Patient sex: F
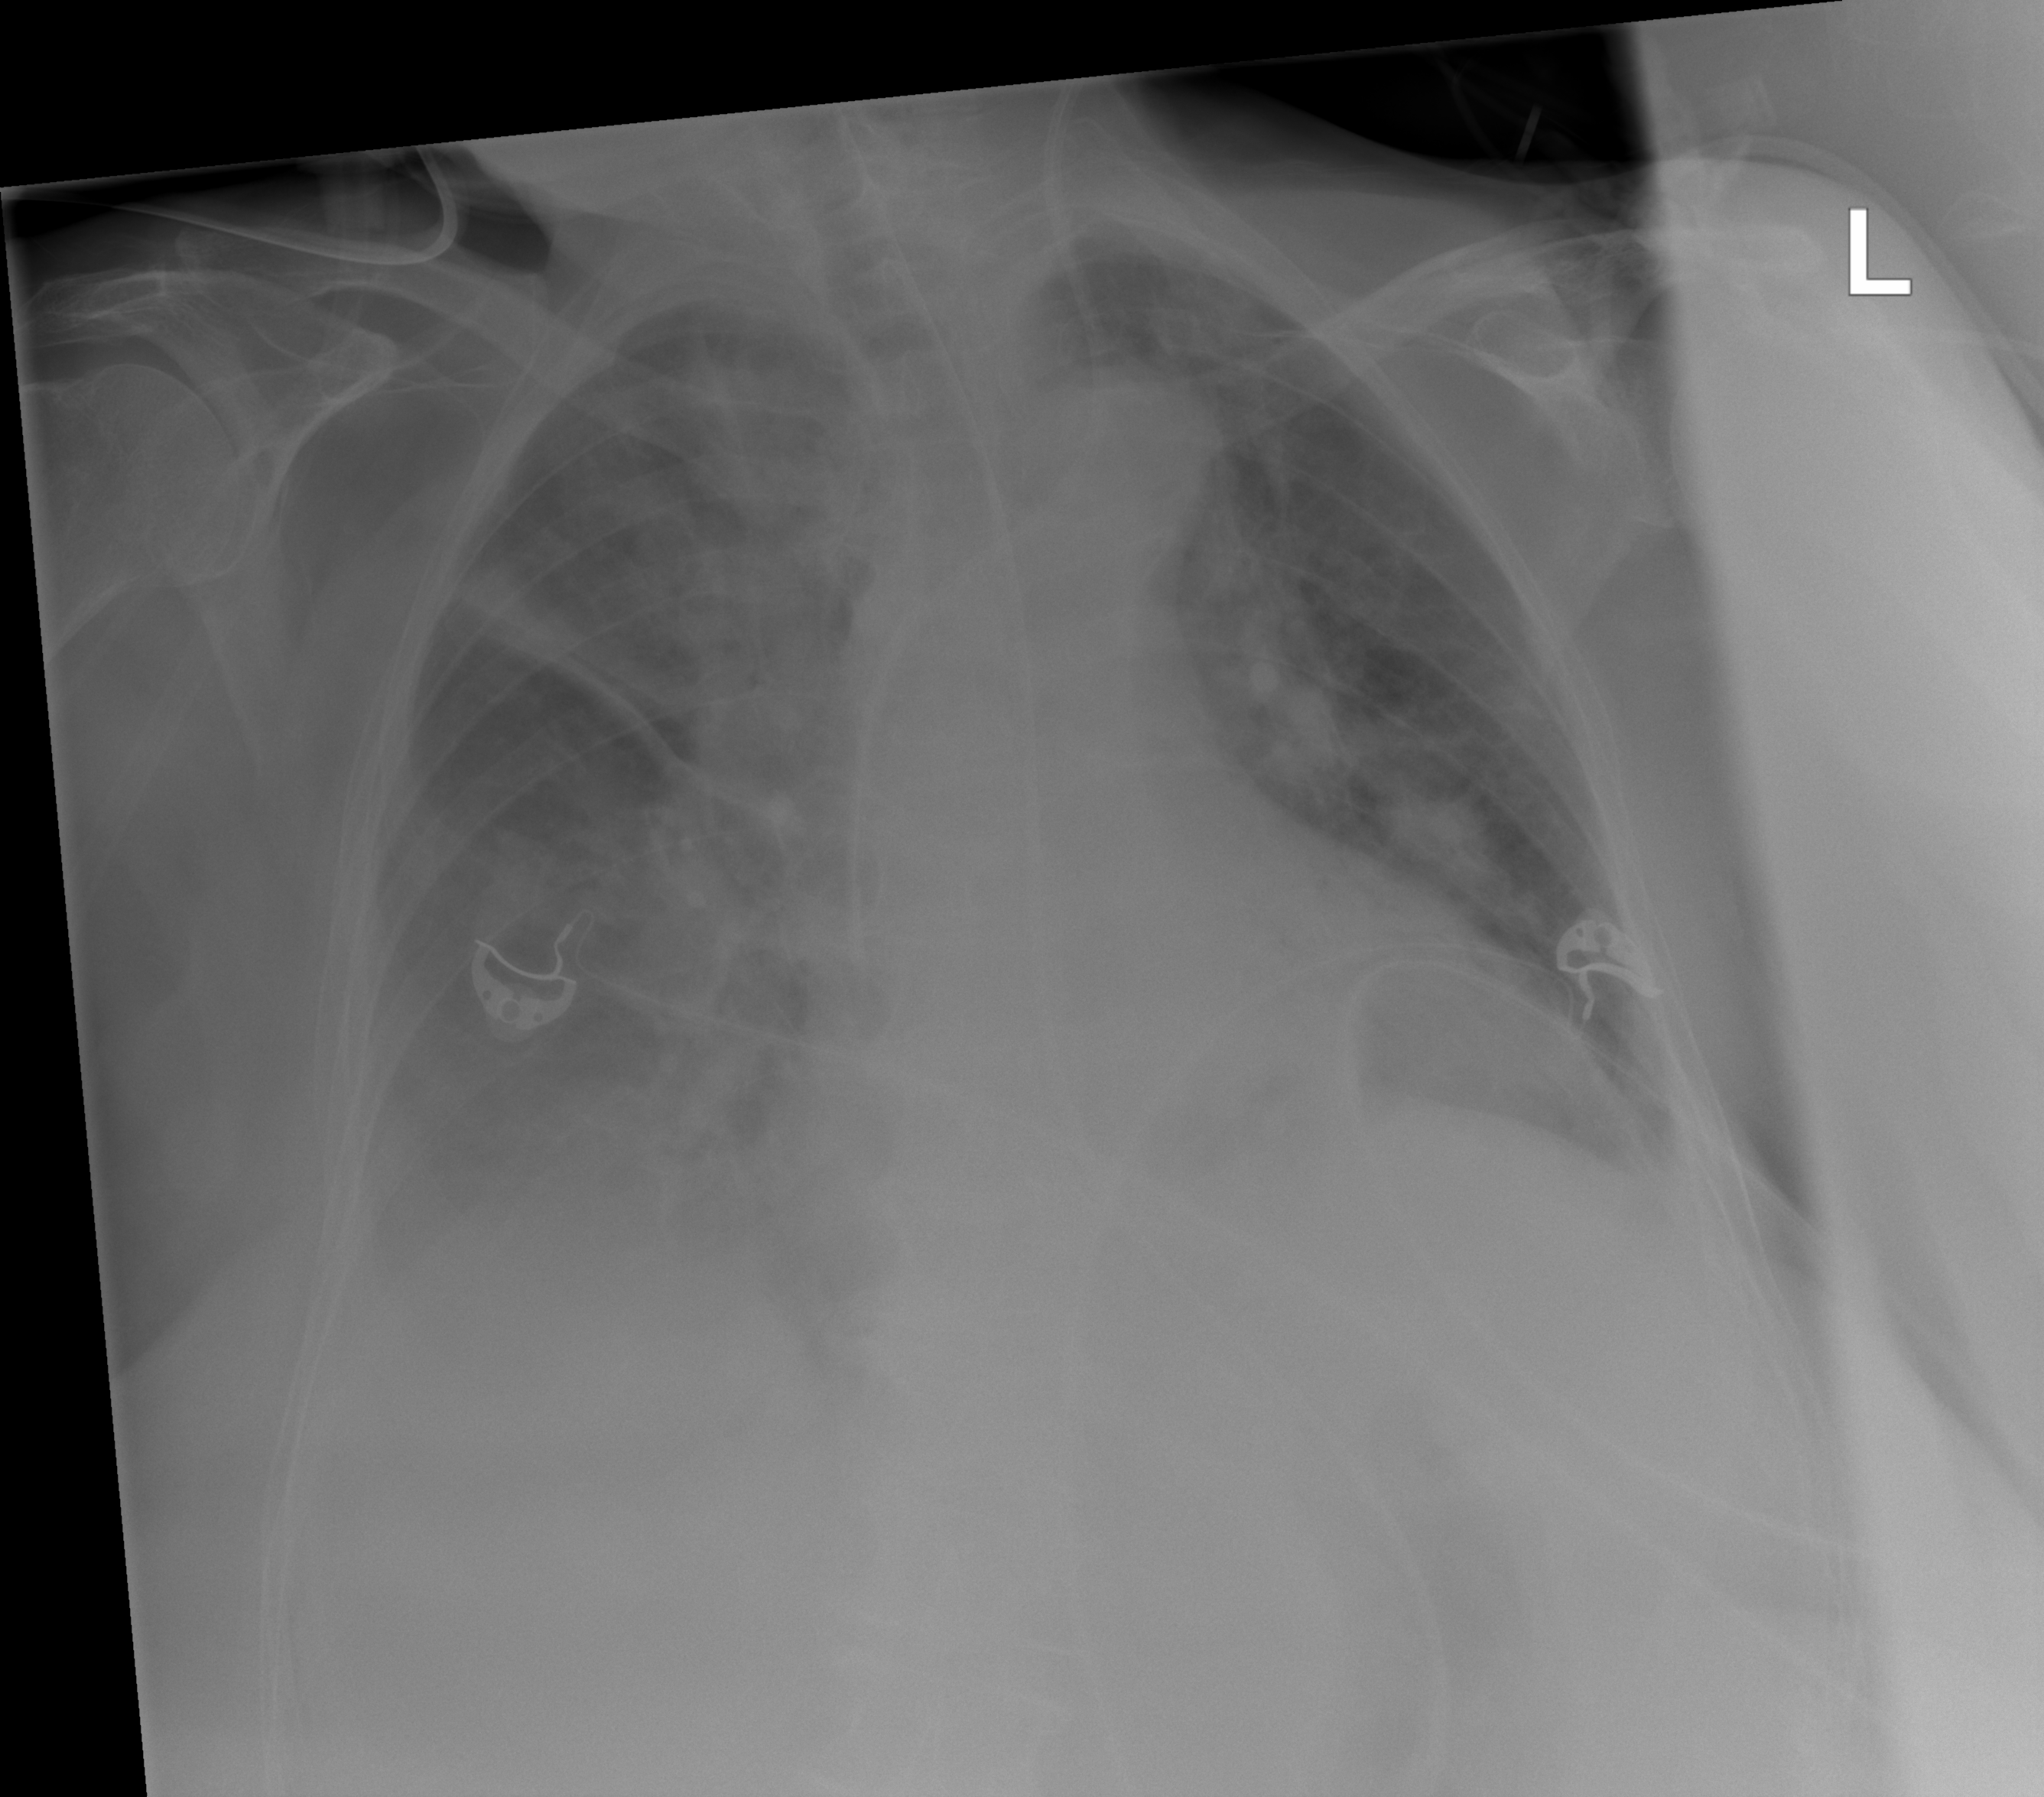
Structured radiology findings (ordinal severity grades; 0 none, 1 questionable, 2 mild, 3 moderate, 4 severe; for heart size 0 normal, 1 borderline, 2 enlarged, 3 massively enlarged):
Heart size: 1
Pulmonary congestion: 2
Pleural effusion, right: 3
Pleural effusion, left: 2
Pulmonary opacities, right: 3
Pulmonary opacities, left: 2
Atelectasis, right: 2
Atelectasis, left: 2